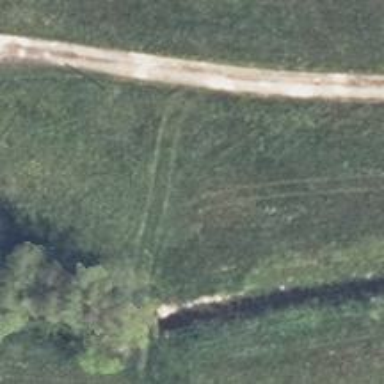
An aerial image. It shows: Grass track road with grade 5 tracktype.